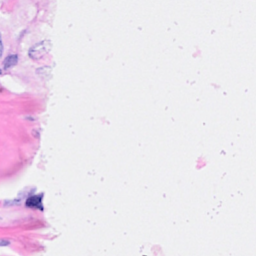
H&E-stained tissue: Breast